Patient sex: M
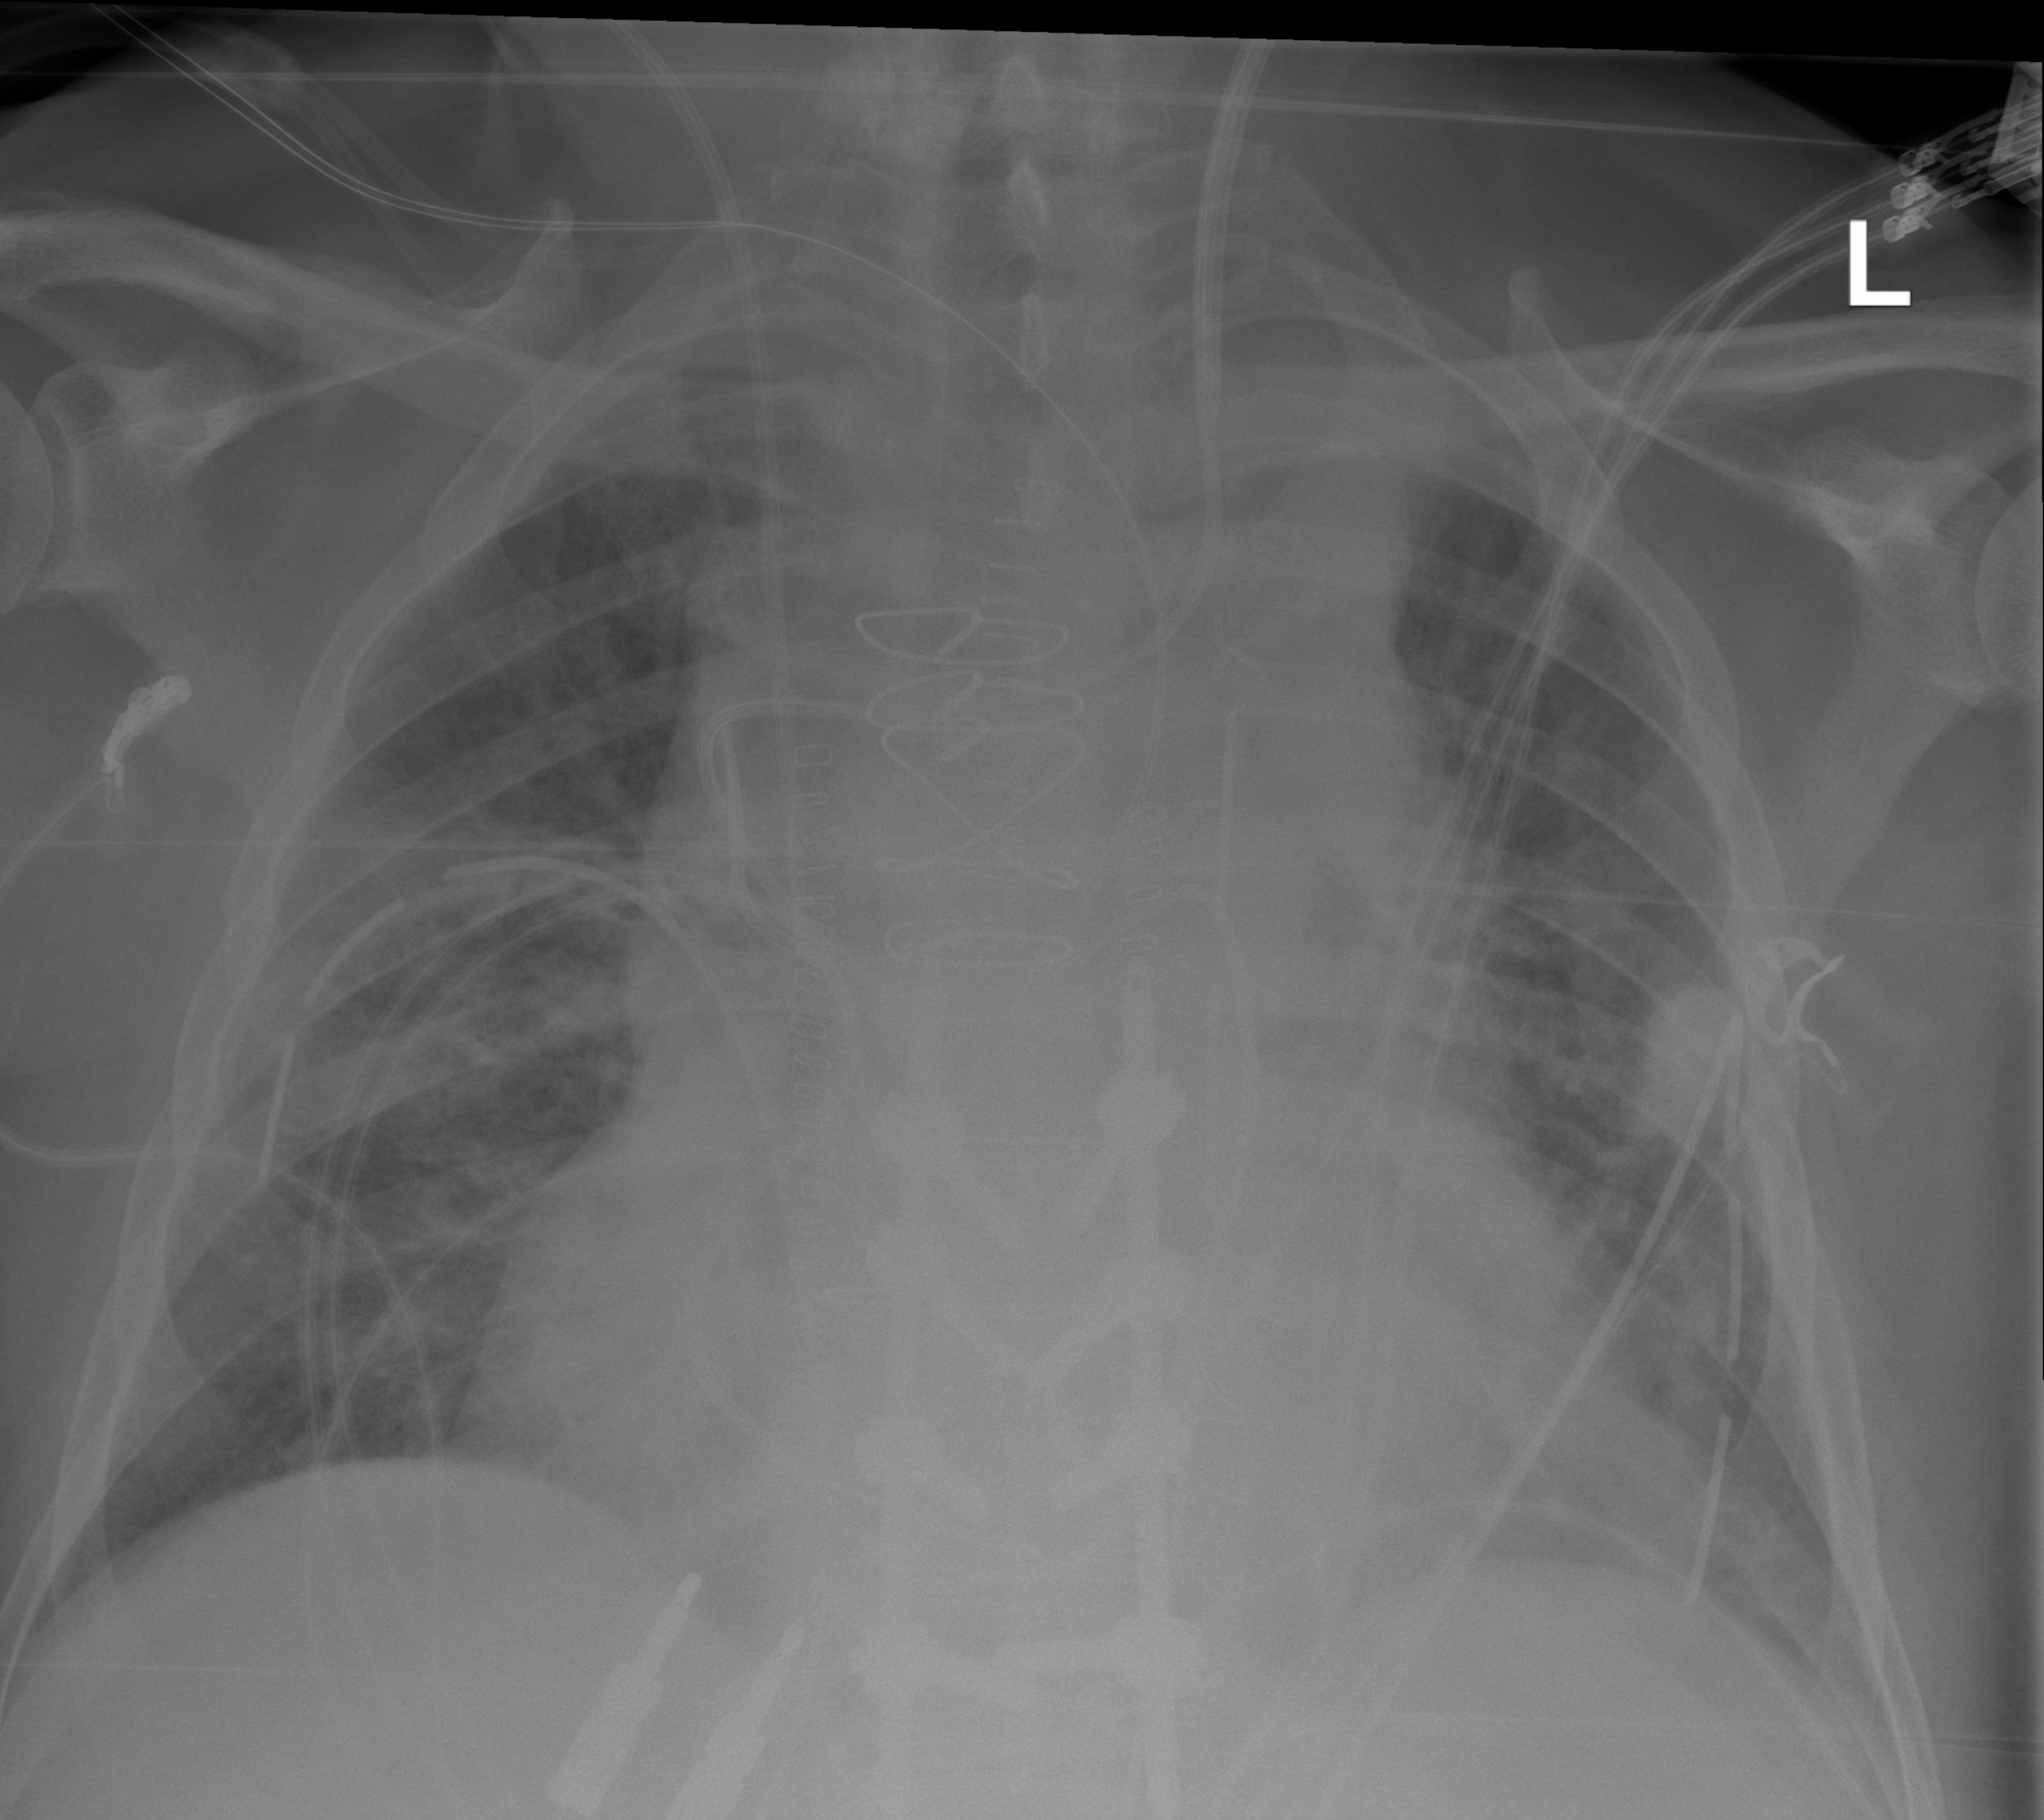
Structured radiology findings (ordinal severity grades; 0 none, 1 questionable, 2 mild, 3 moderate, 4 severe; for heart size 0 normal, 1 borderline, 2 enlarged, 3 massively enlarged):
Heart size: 2
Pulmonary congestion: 1
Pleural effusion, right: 0
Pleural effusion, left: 0
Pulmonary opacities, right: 1
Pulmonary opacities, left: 2
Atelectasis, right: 0
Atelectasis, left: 2